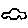
Label: car